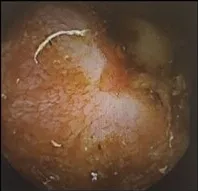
With multiple areas of ulceration.
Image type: endoscopy (gi_endoscopy)